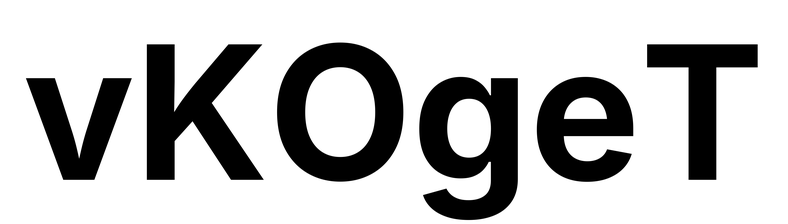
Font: Inter_Bold